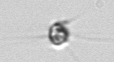
Label: Apedinella